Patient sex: F
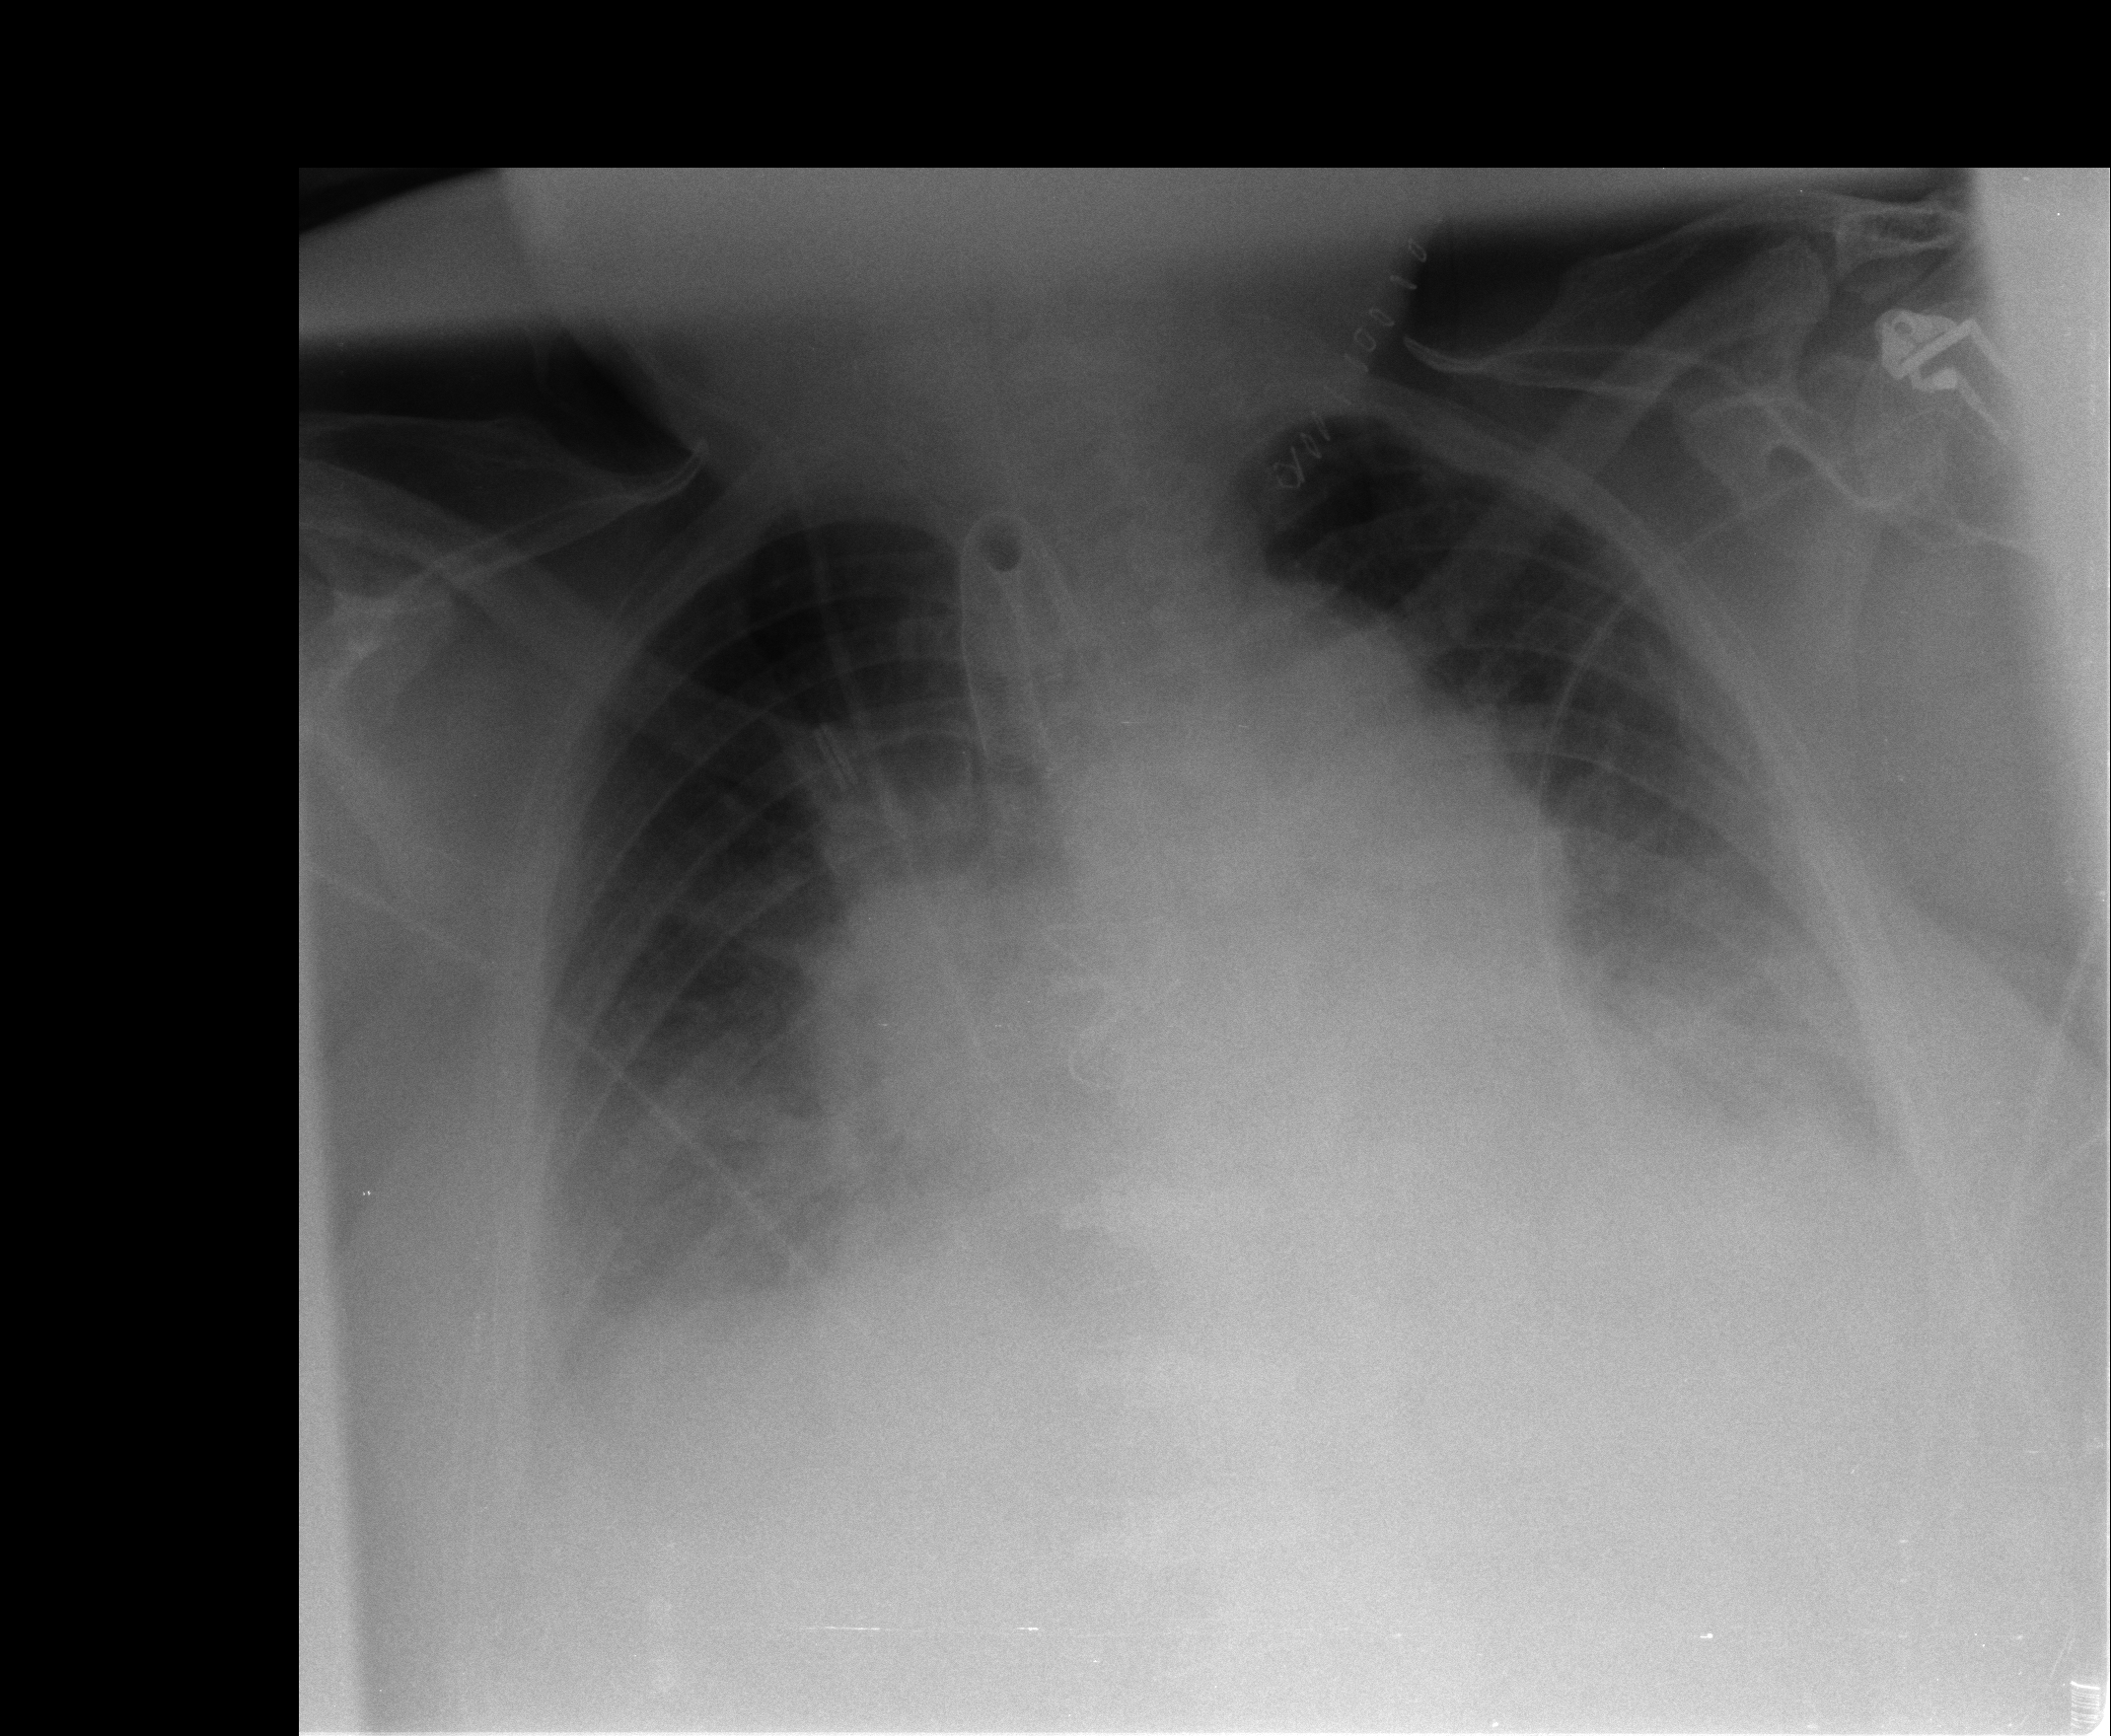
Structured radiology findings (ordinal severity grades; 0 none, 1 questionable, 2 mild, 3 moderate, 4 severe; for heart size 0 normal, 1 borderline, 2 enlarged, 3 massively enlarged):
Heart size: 2
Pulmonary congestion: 2
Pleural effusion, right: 2
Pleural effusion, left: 2
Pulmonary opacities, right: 0
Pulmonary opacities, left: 0
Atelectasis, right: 2
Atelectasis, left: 3